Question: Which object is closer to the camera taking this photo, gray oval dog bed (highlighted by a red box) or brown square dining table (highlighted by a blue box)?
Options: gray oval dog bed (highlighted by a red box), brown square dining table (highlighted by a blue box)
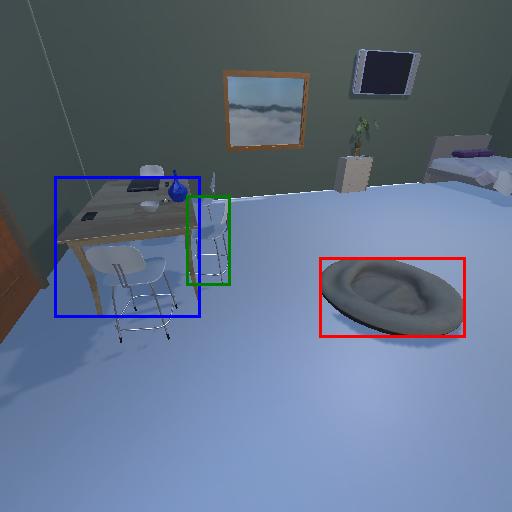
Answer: gray oval dog bed (highlighted by a red box)